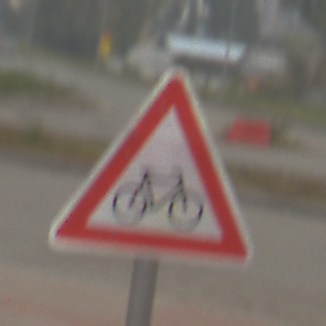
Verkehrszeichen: RadverkehrLinks
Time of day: MorningAfternoon
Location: Outdoor (Suburban)
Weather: Overcast
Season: NotSpecified
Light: Natural